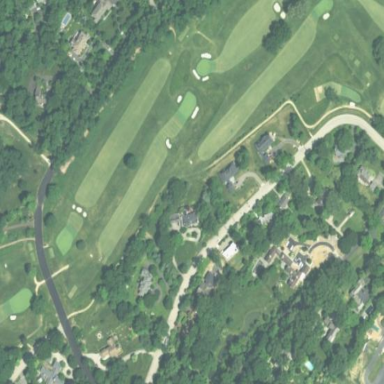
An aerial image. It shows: Golf course surrounded by greenery.